Question:
I am new to android development. I want to implement something like this image shown that whenever image is clicked on action bar, a pop up type of thing is shown. I want to know what feature of android is this and how can it be implemented.
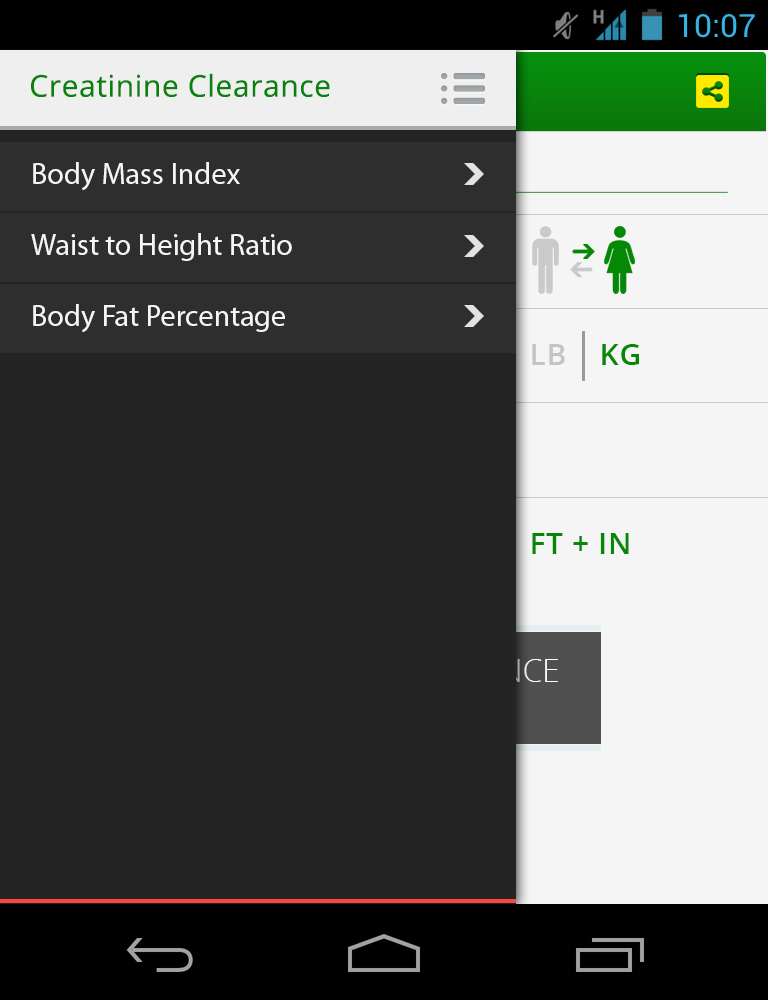
Answer: The Navigation Drawer pattern is officially described in the Android documentation!

Check out the following links:
1. Design docs can be found here.
2. Developer docs can be found here.